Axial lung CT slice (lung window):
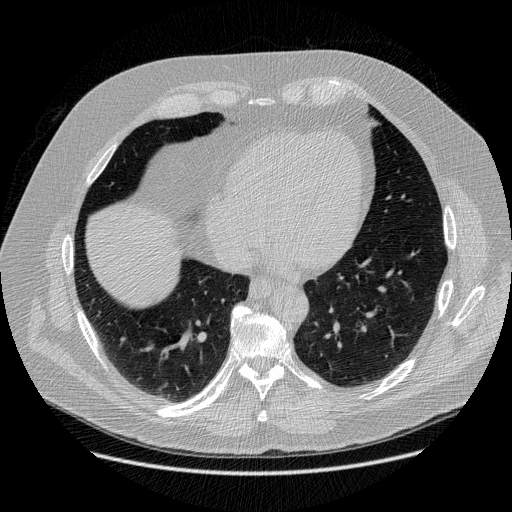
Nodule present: no